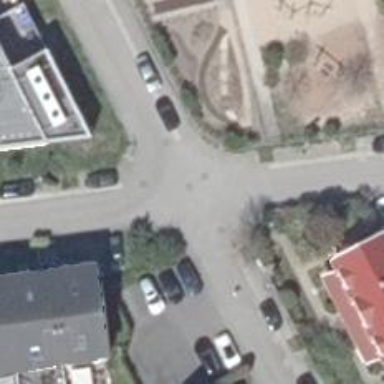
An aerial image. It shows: Living street.